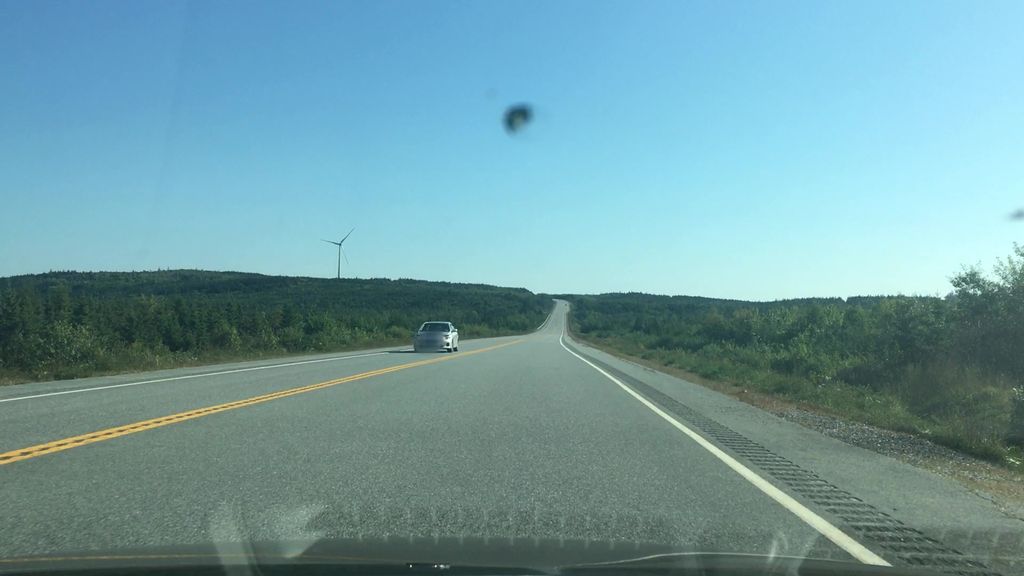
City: halifax